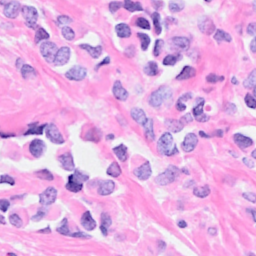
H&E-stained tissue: Breast